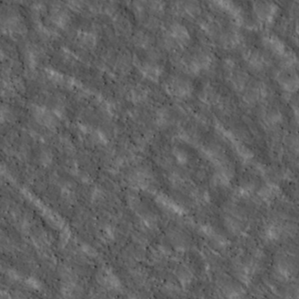
Label: non_frost